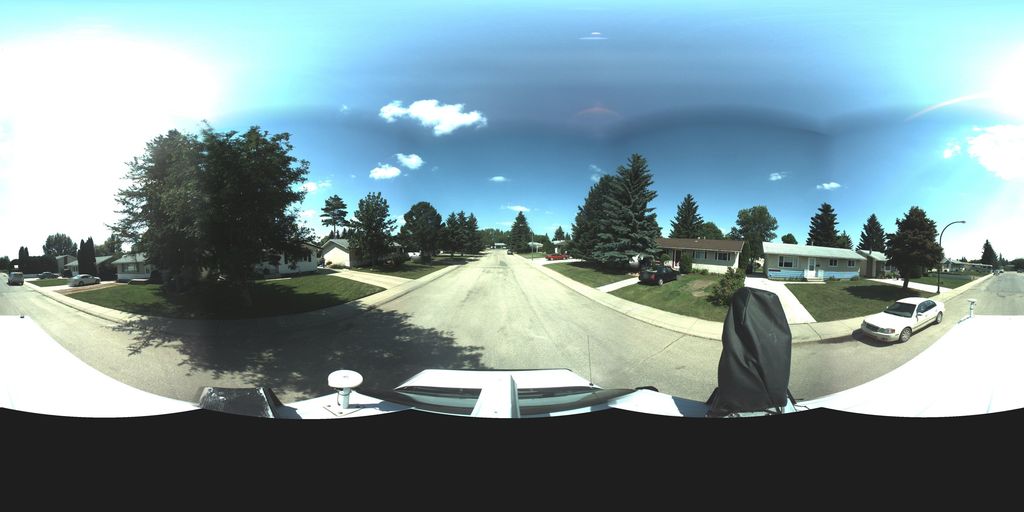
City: saskatoon